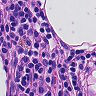
Metastatic tissue present: no